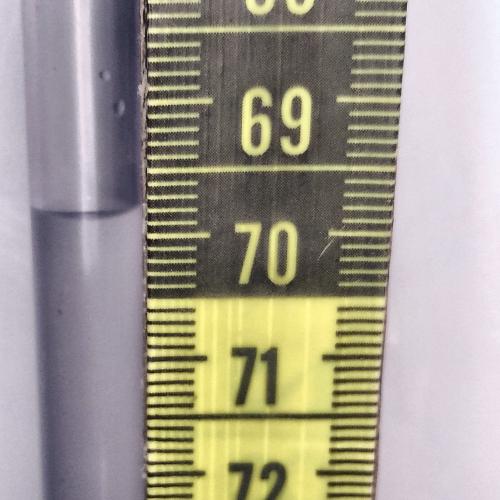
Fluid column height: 69.8 cm